Aerial crown-view tile of a tropical tree (Barro Colorado Island, Panama), acquired 20241216:
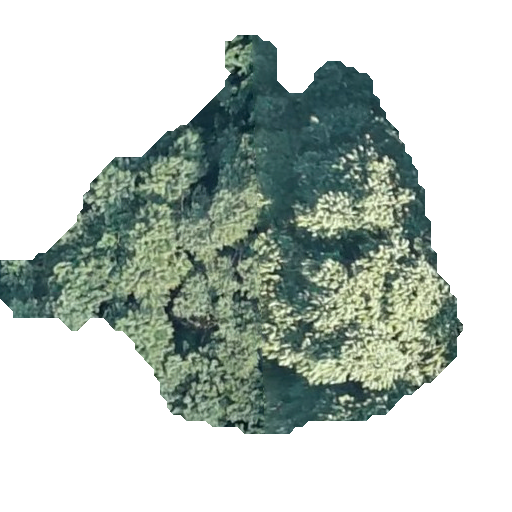
Species: Luehea seemannii
GBIF accepted scientific name: Luehea seemannii
Crown area: 159.484 m²